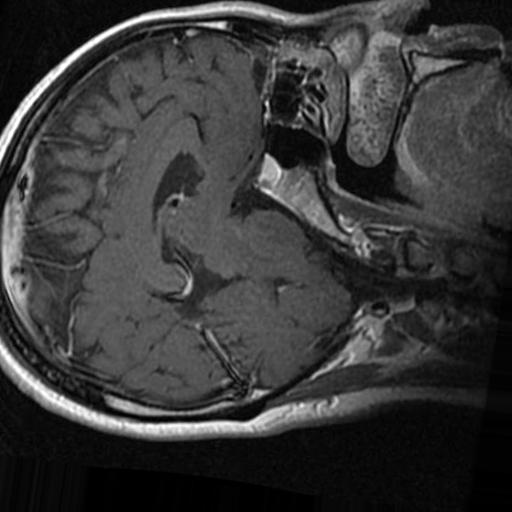
Label: brain_tumor